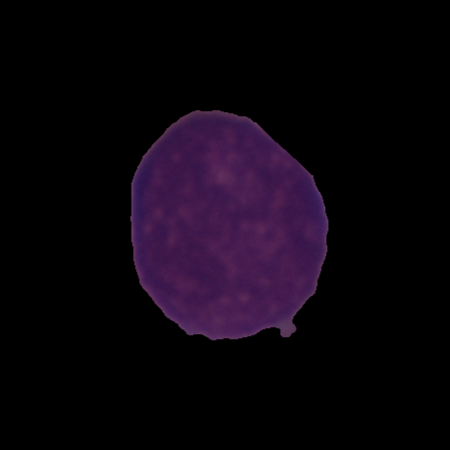
Label: cancer